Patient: sex M, age 64
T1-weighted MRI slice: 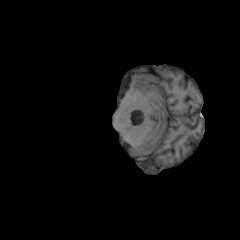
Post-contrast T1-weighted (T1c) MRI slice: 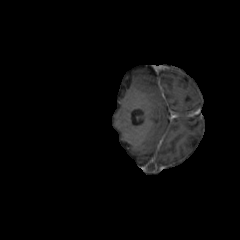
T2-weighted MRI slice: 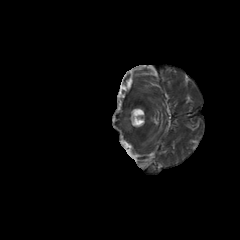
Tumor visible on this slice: no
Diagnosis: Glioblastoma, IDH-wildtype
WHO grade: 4